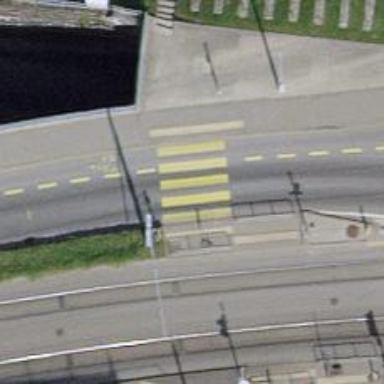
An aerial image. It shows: Road crossing with traffic signals.